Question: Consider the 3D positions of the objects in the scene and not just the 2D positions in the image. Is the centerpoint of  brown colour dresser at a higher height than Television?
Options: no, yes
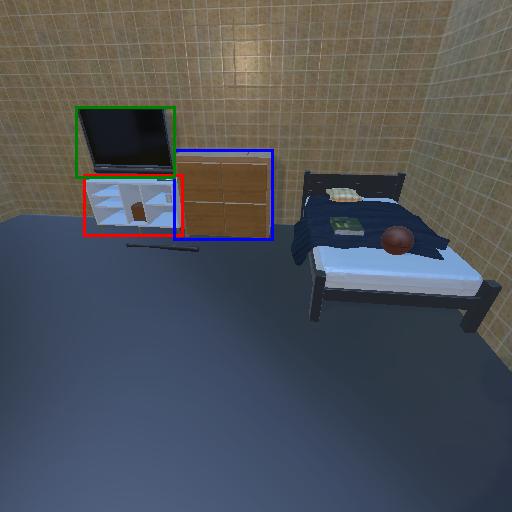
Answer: no